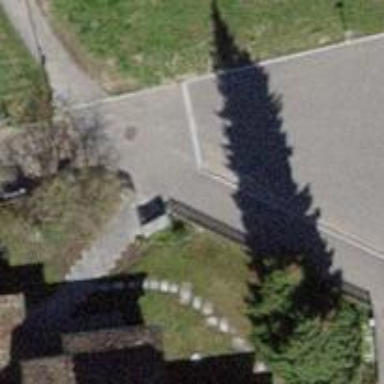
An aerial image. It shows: Asphalt sidewalk.